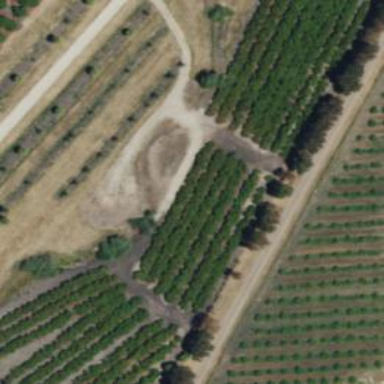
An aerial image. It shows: Orchard.